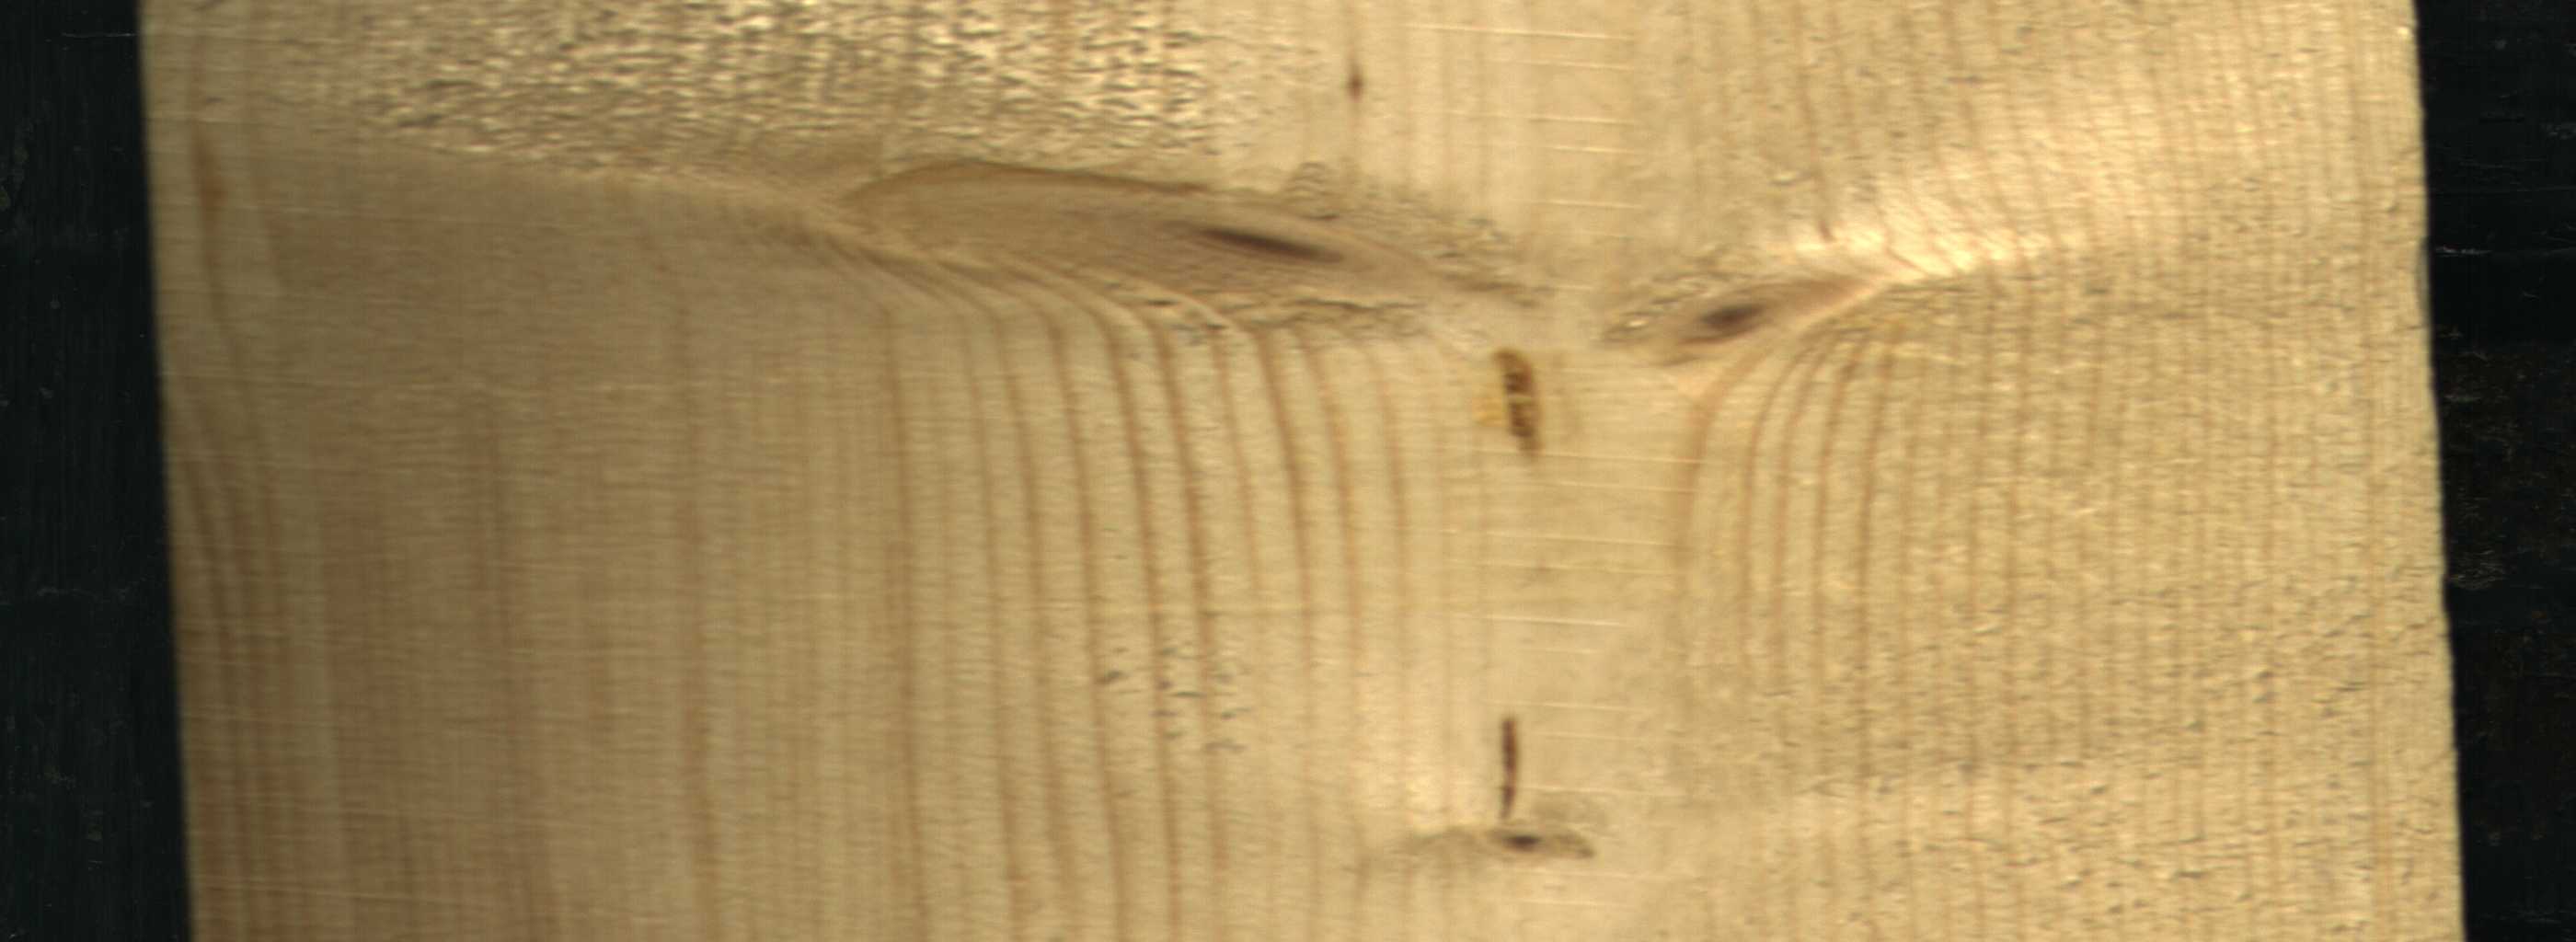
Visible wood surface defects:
resin
resin
Live_Knot
Live_Knot
Live_Knot